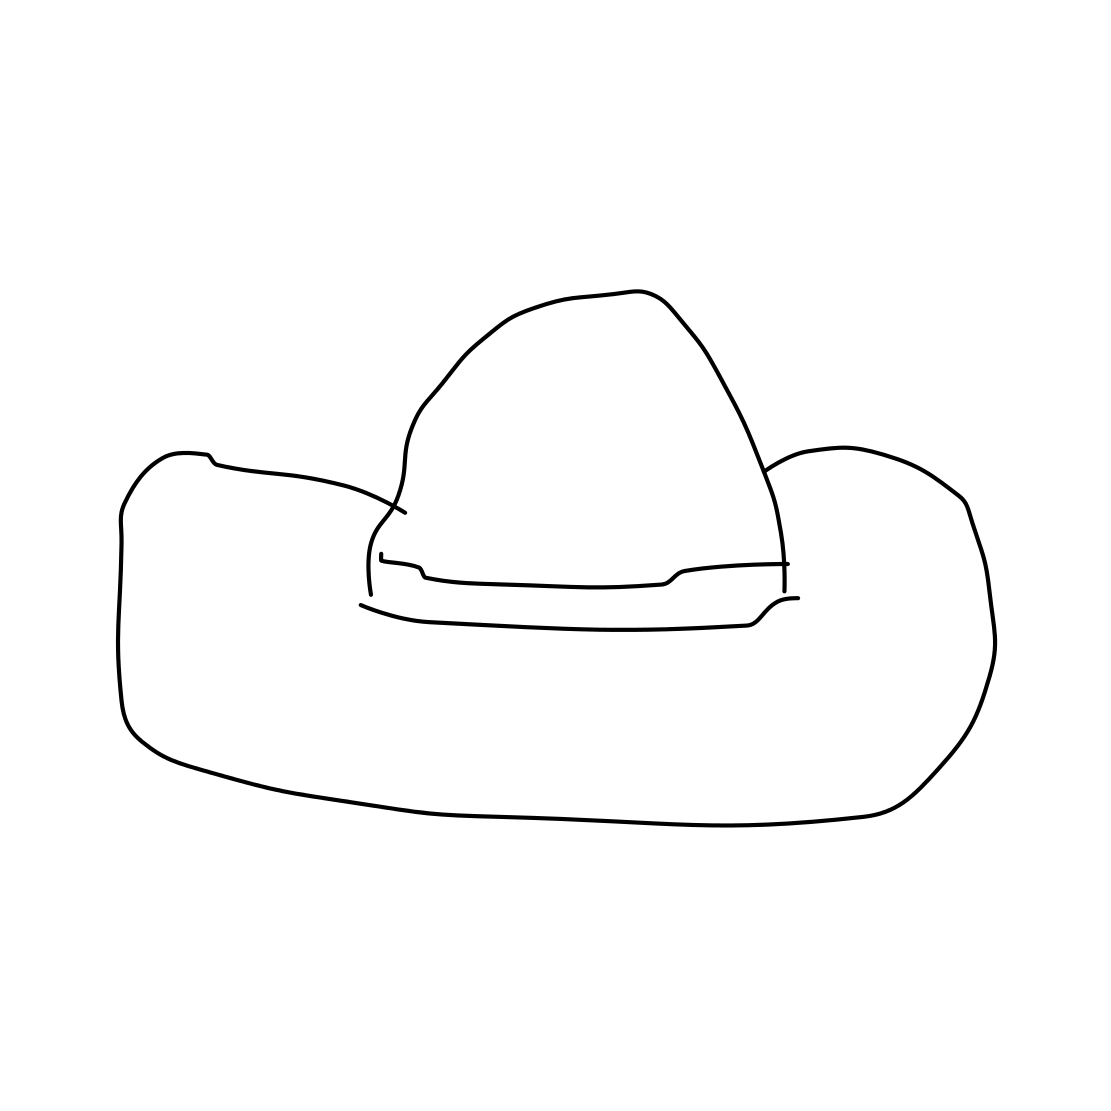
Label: hat